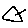
Label: triangle